Interaction volume radius: 10 \u00c5
Interaction volume height: 15 \u00c5
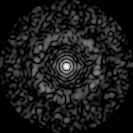
Disorder parameter: 0.8538